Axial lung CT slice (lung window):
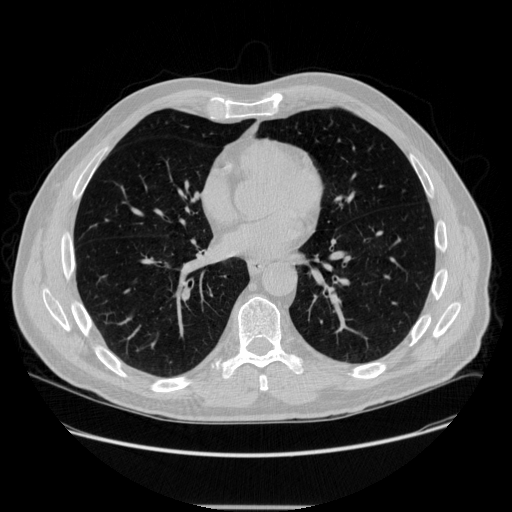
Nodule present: no